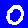
Digit: 0